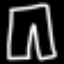
Label: pants